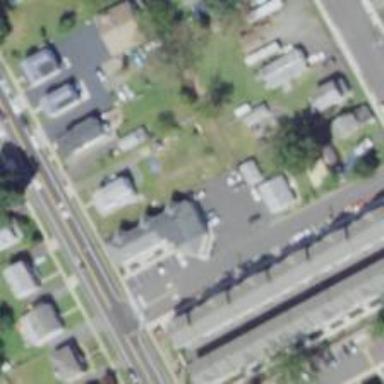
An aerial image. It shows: Clinic.